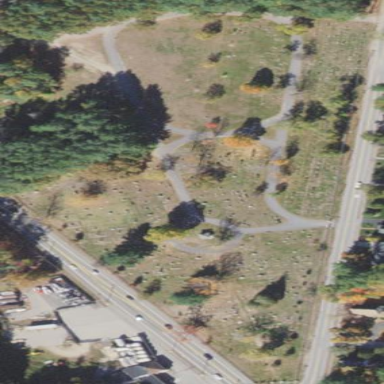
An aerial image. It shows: Cemetery.